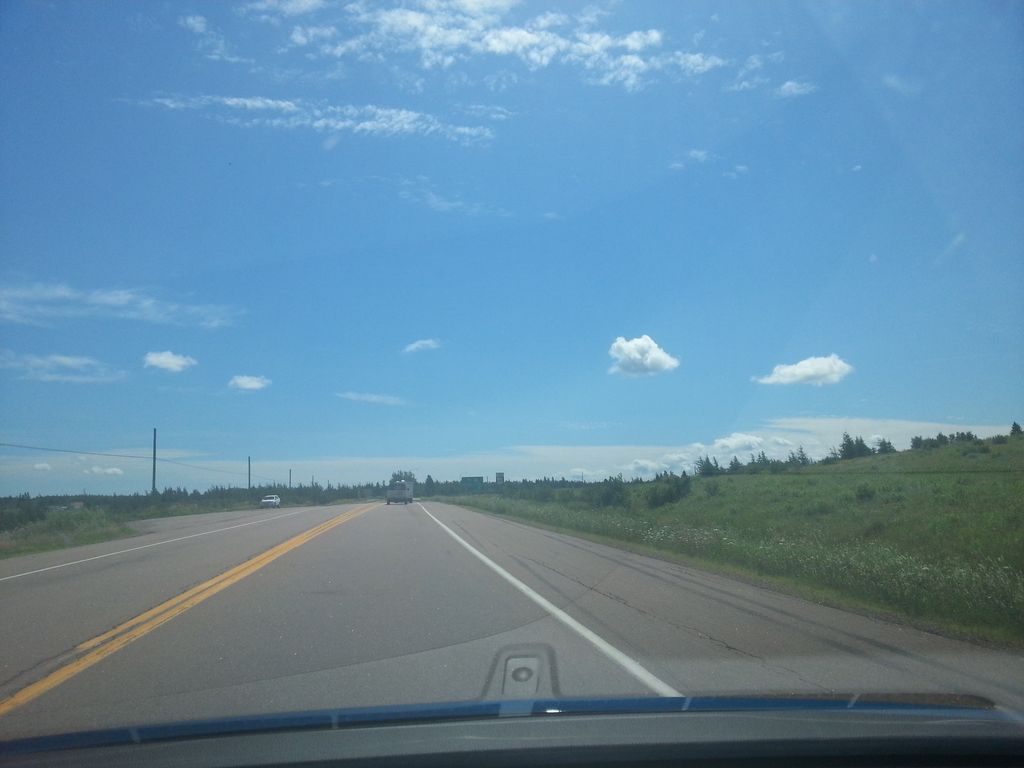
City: charlottetown